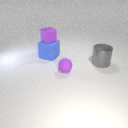
small purple rubber sphere to the left of large gray metal cylinder